The image is the raw time-domain waveform of a rolling-element bearing's vibration signal. Classify the bearing condition as one of: normal, inner_race, outer_race, ball.
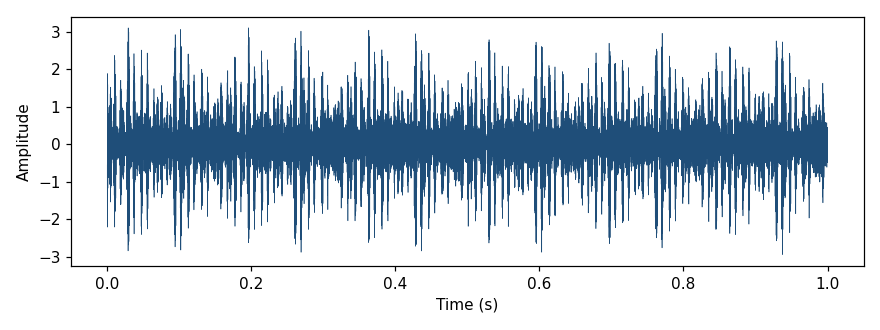
Answer: outer_race